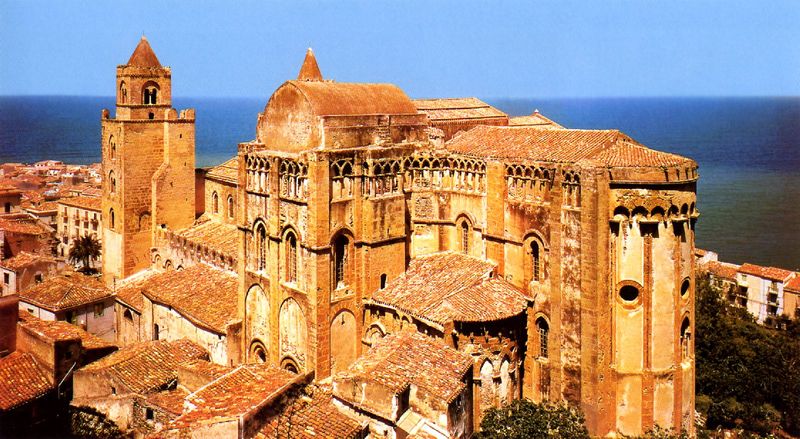
Titel: Dom von Cefalù
Standort: Cefalù (EU - I - Sizilien)
Schlagwörter: blau, himmel, meer, wasser, bäume, kirchturm, stadt, braun, fenster, licht, weiss, dach, gebäude, haus, rot, architektur, spitze, häuser, kirche, sonne, gotik, turm, farbig, küste, sommer, bogen, italien, süden, dächer, ziegel, backstein, foto, fotografie, photographie, kloster, dom, urlaub, kathedrale, photo, gesims, spitzbogen, apsis, chor, palmen, konche, sakralbau, sizilien, bogenfenster, querschiff, iberische halbinsel, krichturmspitze, normannen